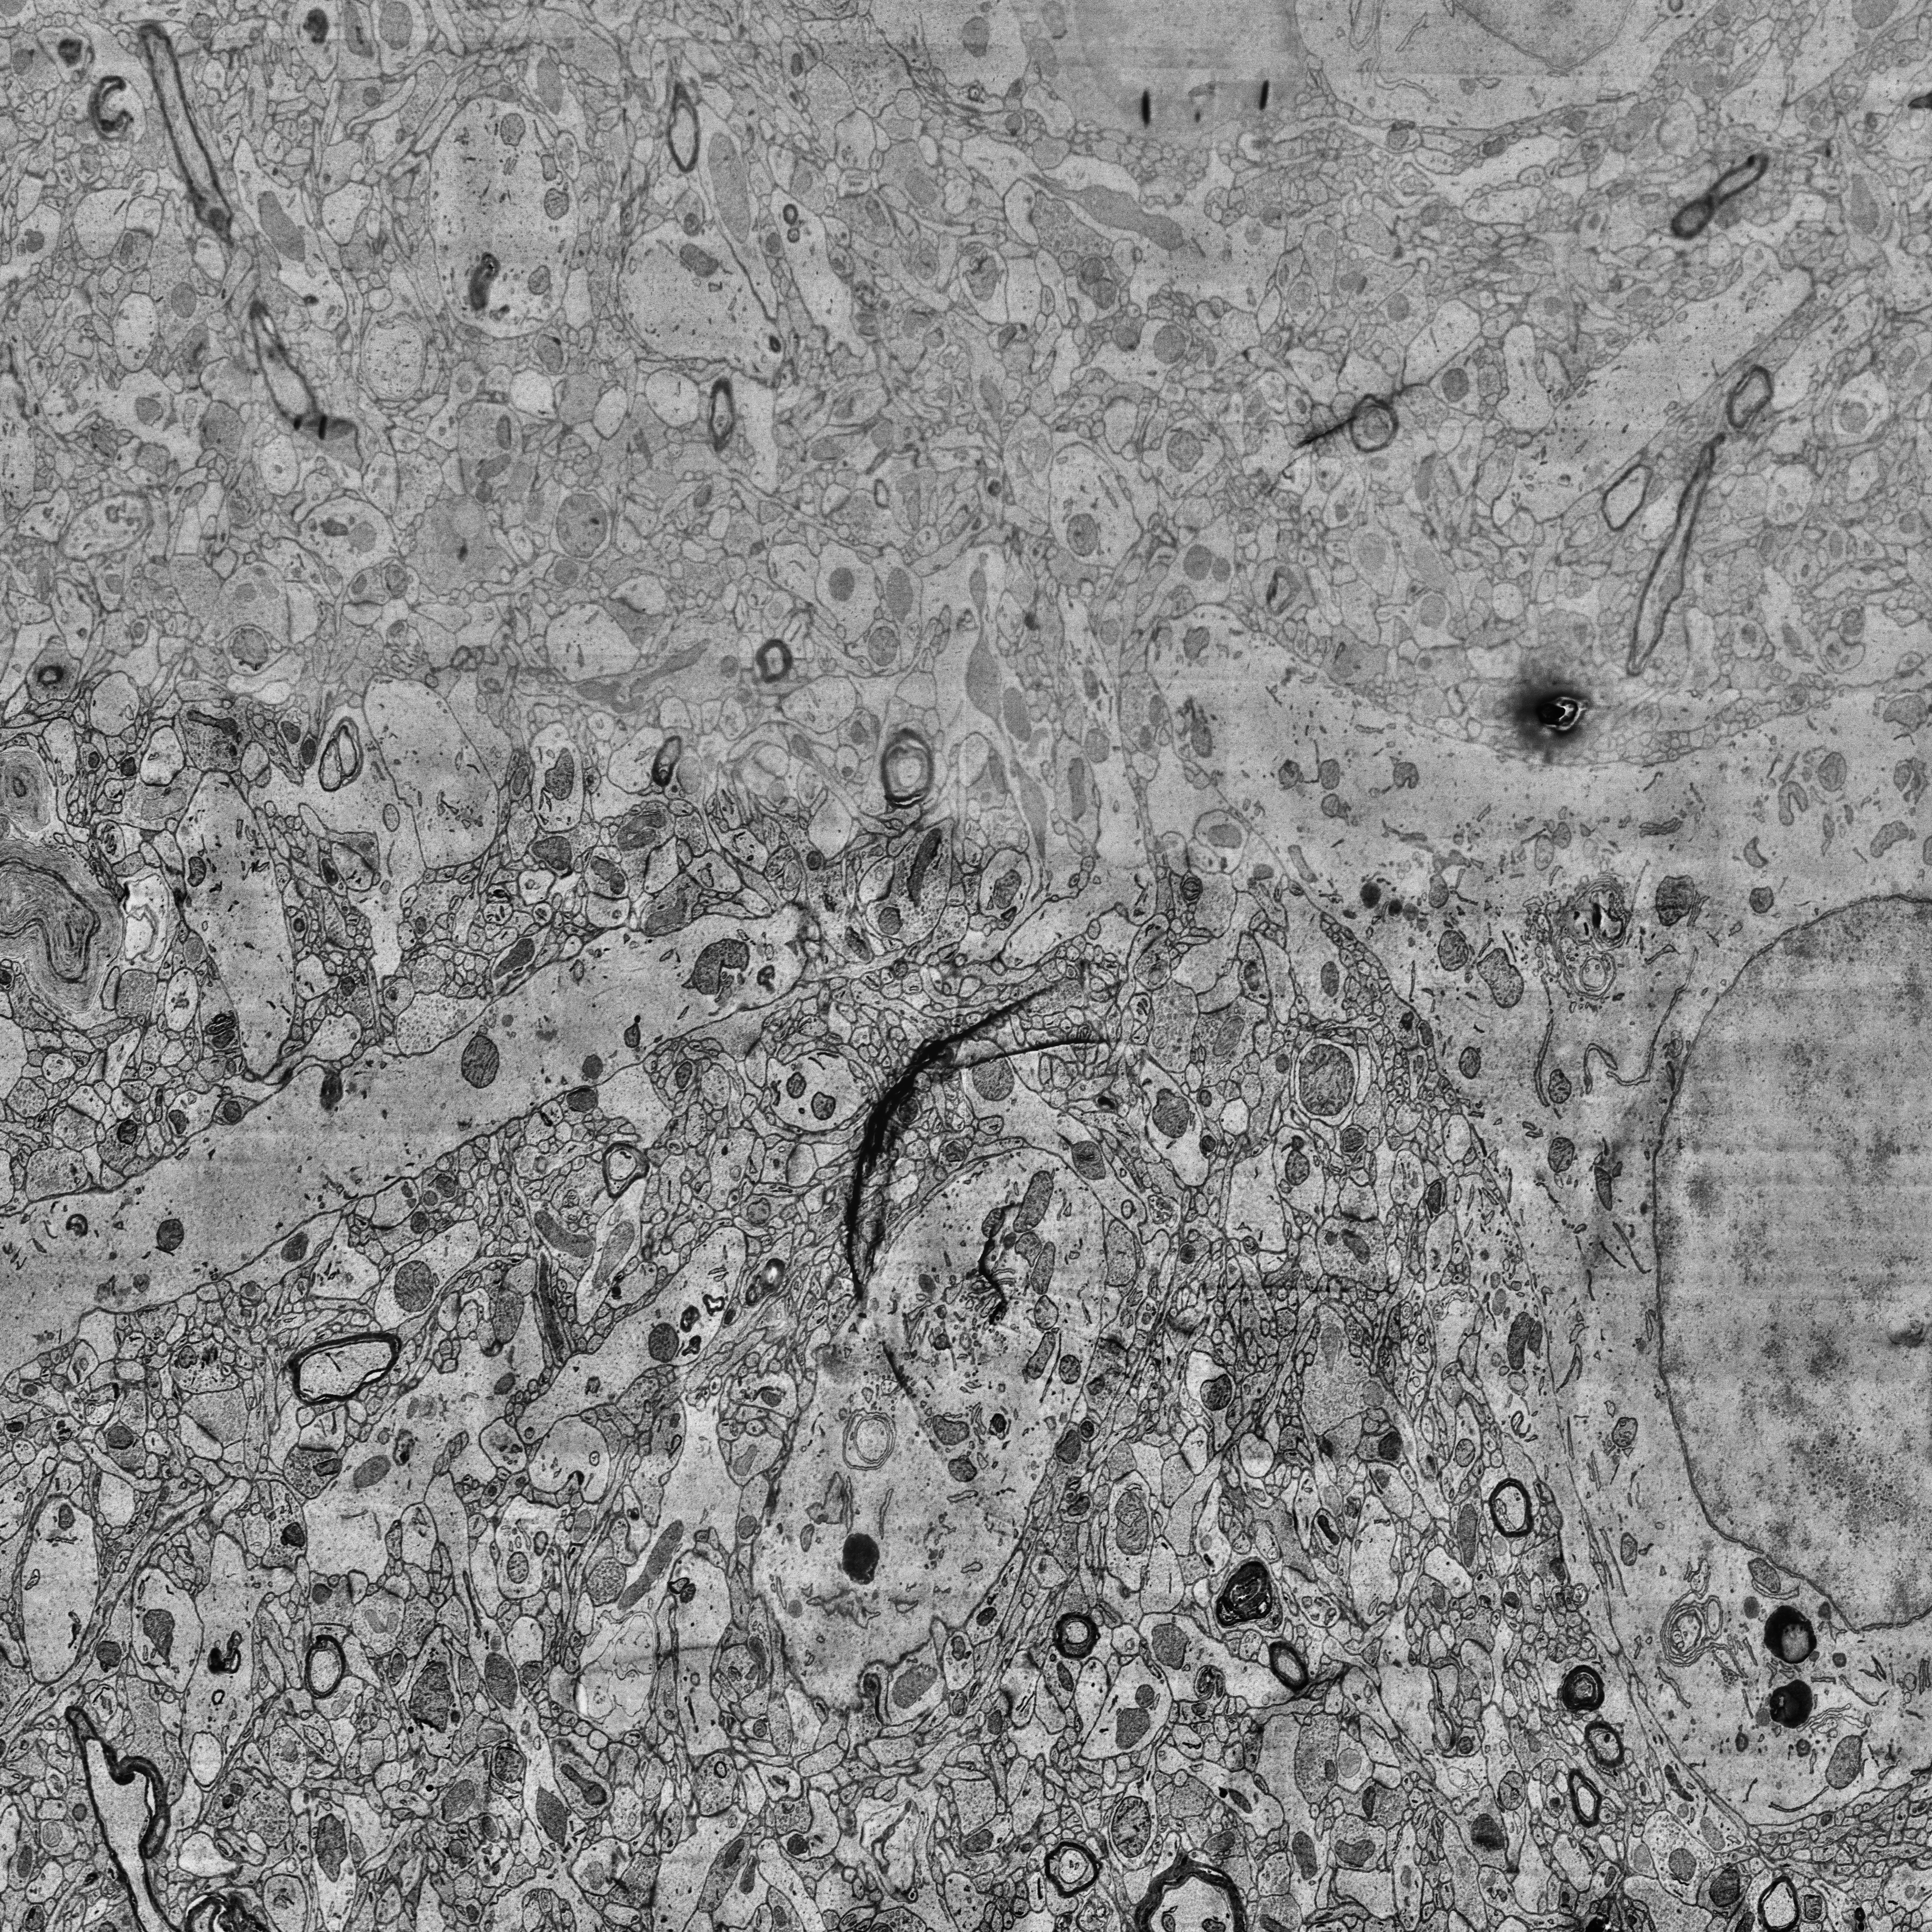
Electron microscopy slice of human cortex tissue
Slice depth (z): 279
Mitochondria instances in slice: 435